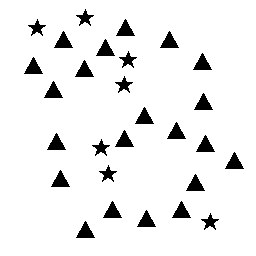
Squares: 0
Triangles: 21
Stars: 7
Total shapes: 28